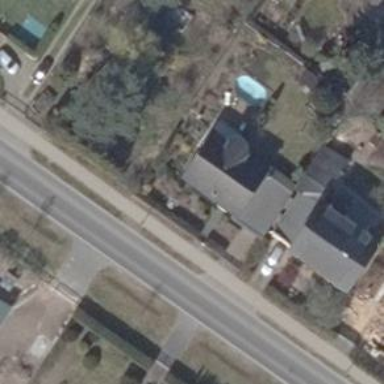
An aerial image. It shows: Gabled roof house.